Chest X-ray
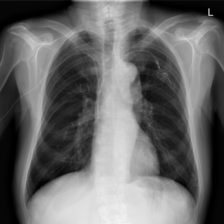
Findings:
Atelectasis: negative
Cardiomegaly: negative
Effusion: negative
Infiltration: negative
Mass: negative
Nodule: positive
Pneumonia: negative
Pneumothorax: negative
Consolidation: negative
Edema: negative
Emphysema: negative
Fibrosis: negative
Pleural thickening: positive
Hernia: negative